Interaction volume radius: 5 \u00c5
Interaction volume height: 30 \u00c5
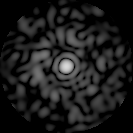
Disorder parameter: 0.8576